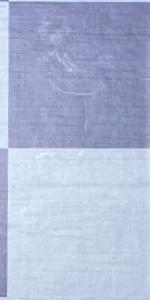
Label: Empty